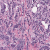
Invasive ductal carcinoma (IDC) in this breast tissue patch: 1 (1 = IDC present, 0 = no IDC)